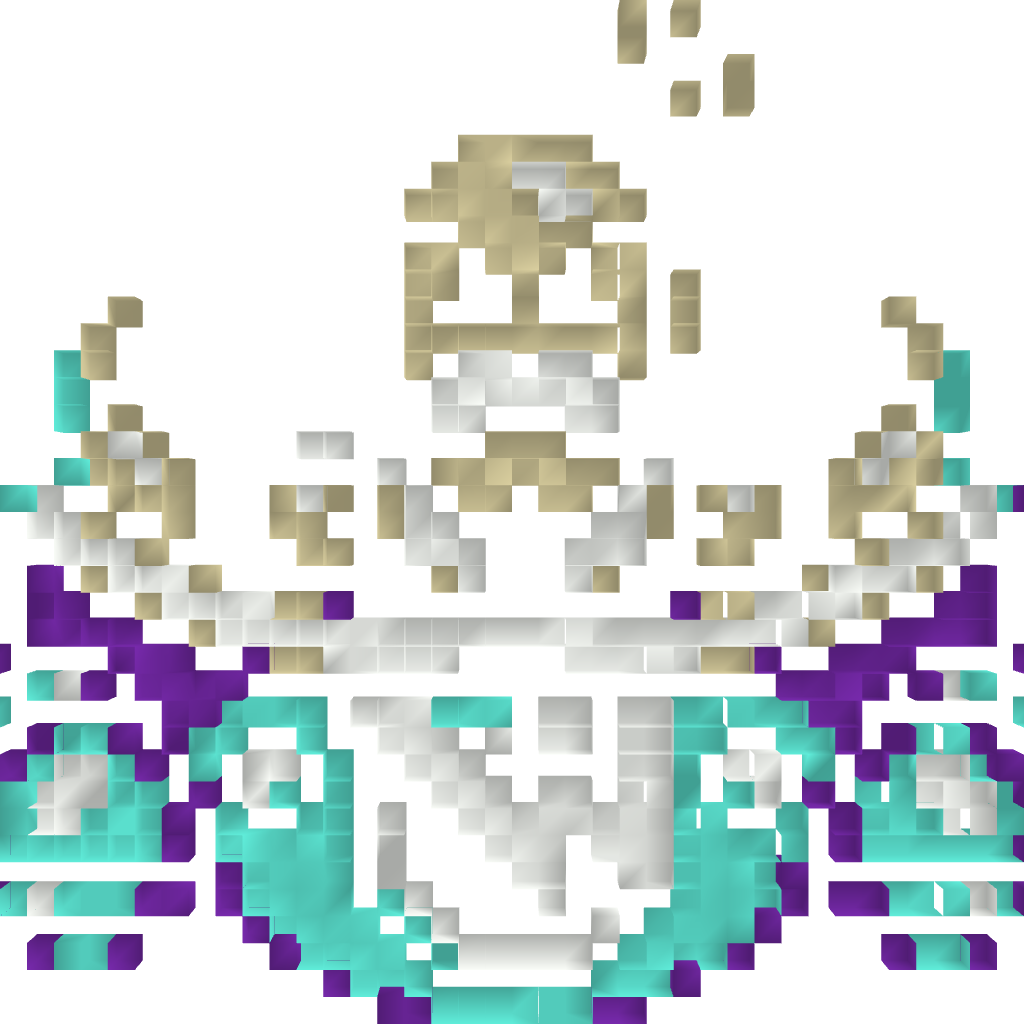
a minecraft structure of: Wily Capsule #2 (ErnieCIII)